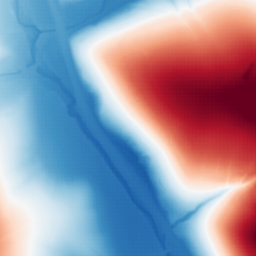
Category: trend_removal
Decomposition family: polynomial
Decomposition parameters: degree: 2
Upsampling method: sinc_hamming
Upsampling parameters: scale: 2
kernel_size: 4
Upsampling scale: 2